Interaction volume radius: 10 \u00c5
Interaction volume height: 10 \u00c5
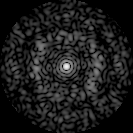
Disorder parameter: 0.7721